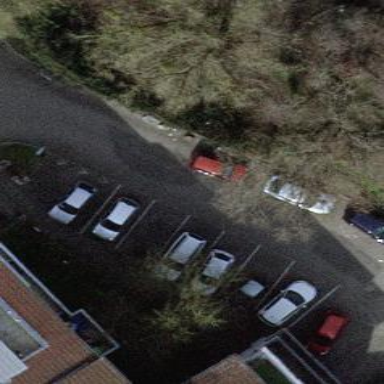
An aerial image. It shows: Parking available on the street side.